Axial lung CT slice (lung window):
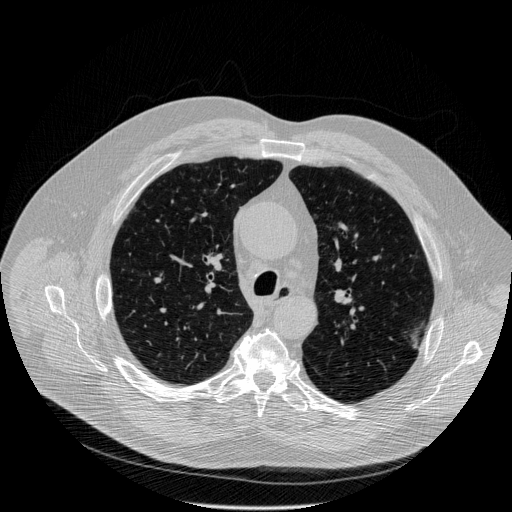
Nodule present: yes
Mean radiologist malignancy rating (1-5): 4